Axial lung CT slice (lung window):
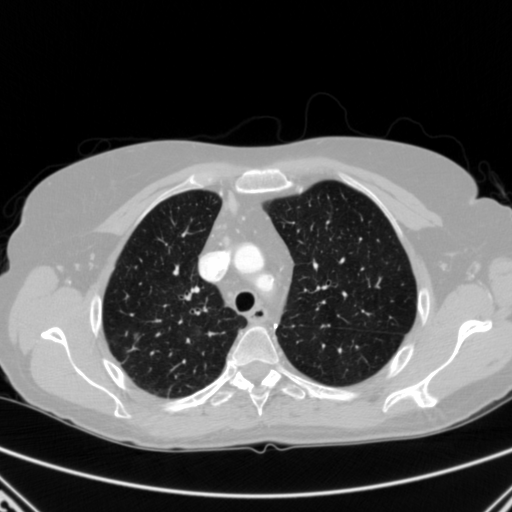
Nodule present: no